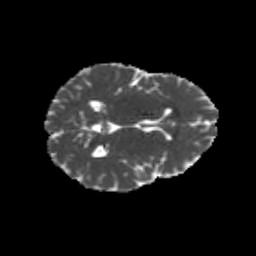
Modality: MD
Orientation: axial
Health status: healthy
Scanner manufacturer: philips
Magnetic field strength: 3 T
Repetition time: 9.75 s
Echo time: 0.092 s